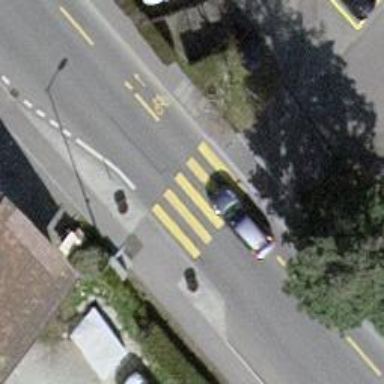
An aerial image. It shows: Zebra crossing on the road.